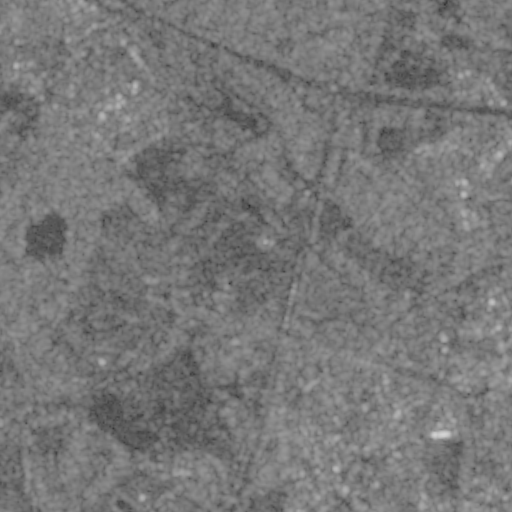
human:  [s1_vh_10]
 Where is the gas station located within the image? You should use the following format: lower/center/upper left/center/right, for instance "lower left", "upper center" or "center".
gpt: The gas station is located in the upper left of the image.
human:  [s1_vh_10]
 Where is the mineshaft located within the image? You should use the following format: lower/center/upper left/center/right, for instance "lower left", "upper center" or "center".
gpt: The mineshaft is located in the lower right of the image.
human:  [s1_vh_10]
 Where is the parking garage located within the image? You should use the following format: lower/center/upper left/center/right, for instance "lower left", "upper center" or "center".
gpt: The parking garage is located in the lower right of the image.
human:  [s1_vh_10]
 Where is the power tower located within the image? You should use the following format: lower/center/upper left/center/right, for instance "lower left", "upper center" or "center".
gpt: There is no power tower in the image.

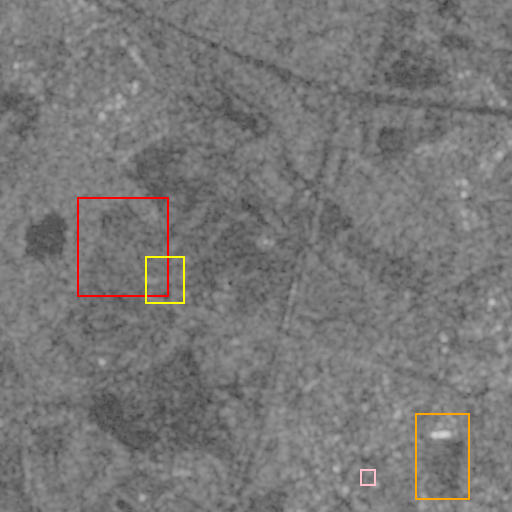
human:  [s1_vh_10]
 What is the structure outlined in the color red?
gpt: The structure outlined in red is a crop field.
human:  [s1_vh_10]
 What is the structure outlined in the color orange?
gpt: The structure outlined in orange is a park.
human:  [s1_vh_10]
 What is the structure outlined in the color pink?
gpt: The structure outlined in pink is a parking lot.
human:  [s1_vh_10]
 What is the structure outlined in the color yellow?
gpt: The structure outlined in yellow is a power substation.
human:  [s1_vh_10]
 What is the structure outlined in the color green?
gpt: There is no green outline.